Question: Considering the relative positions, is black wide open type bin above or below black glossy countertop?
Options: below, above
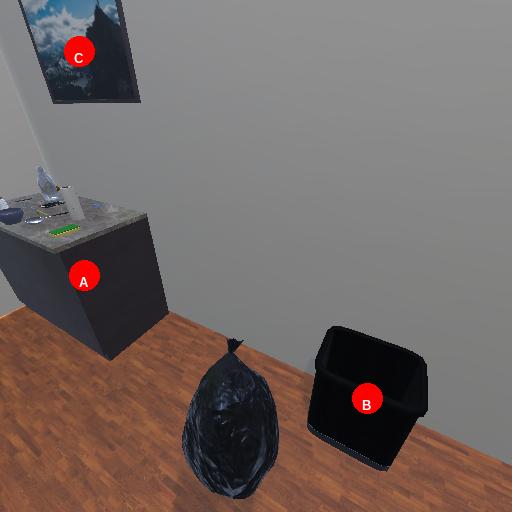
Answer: below